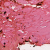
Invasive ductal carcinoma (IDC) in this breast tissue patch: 0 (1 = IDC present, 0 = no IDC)